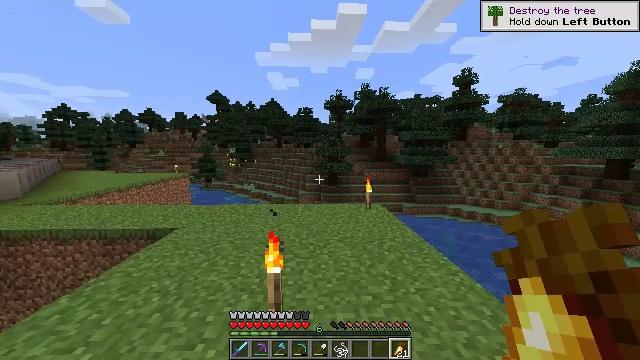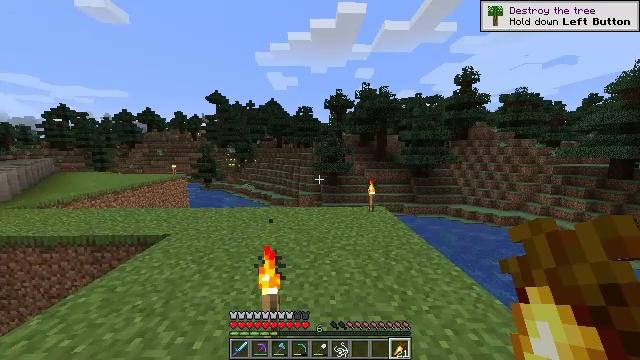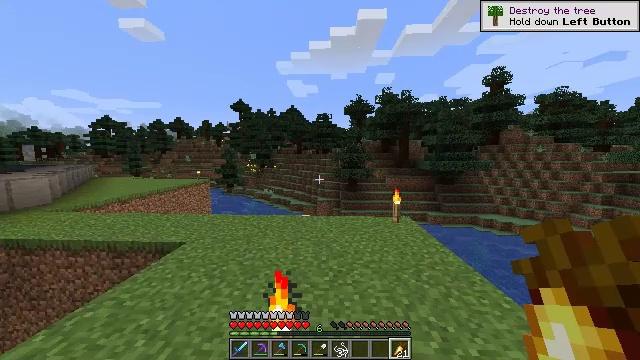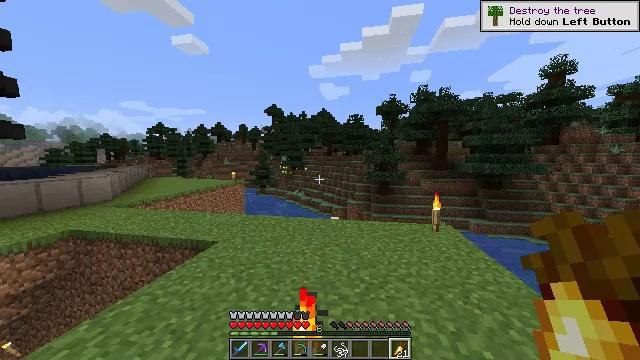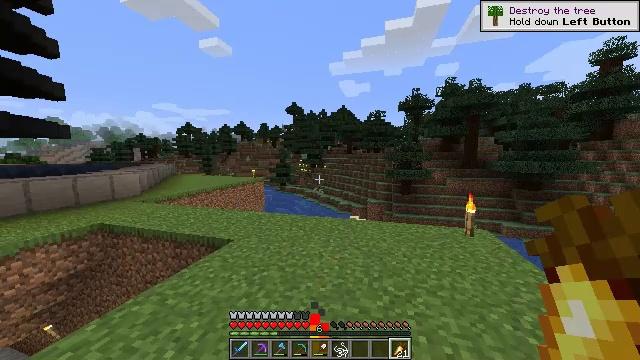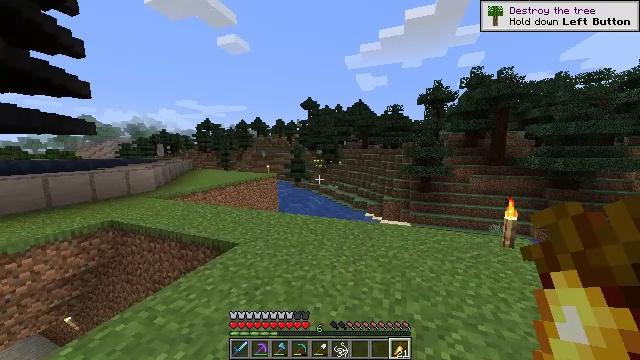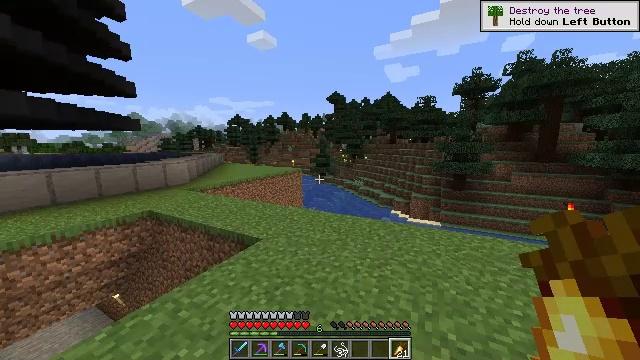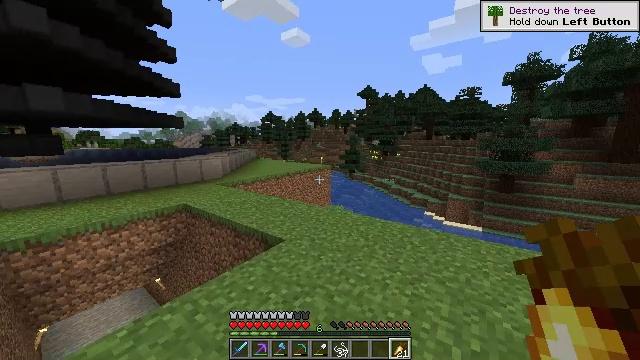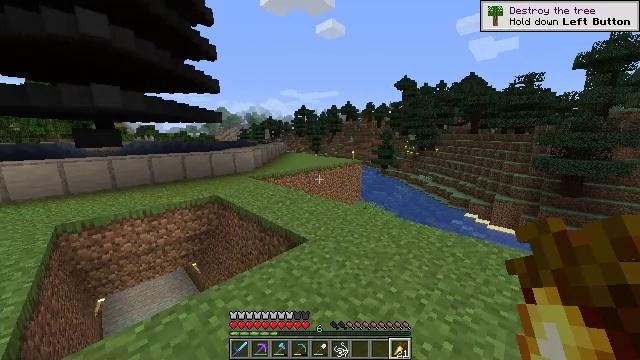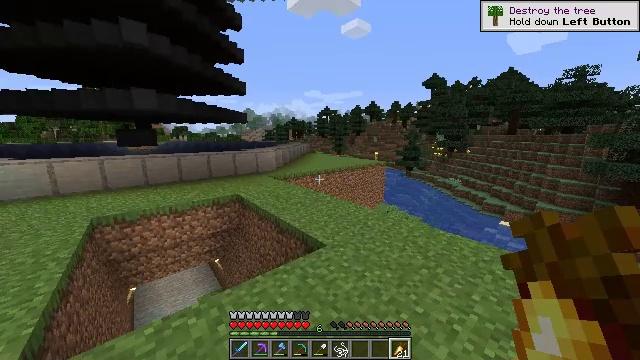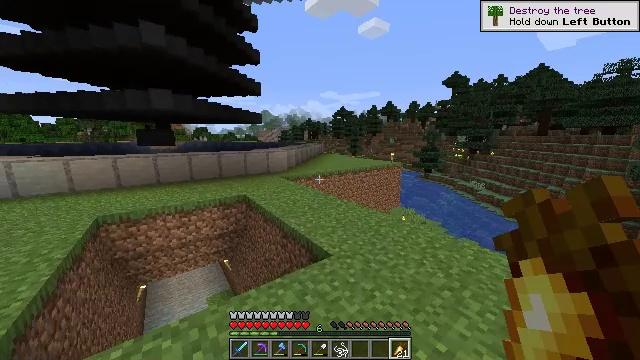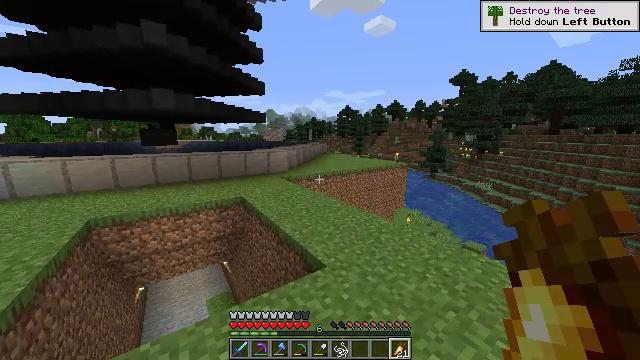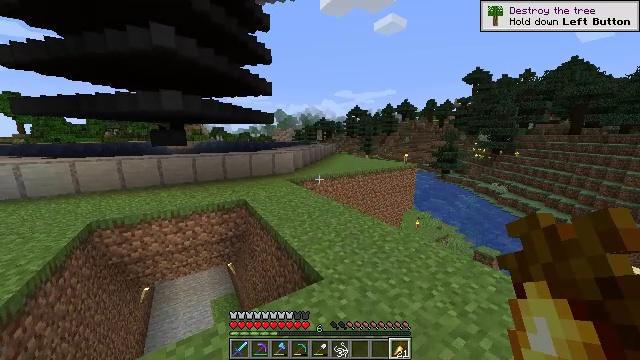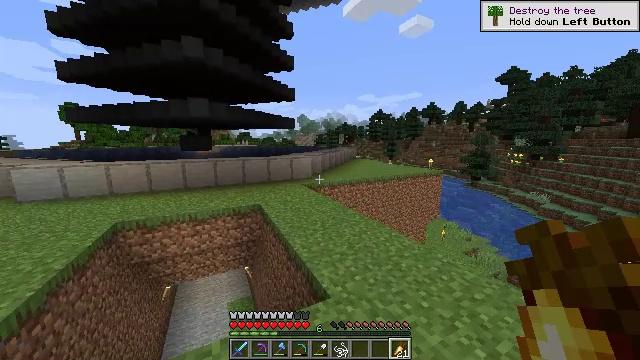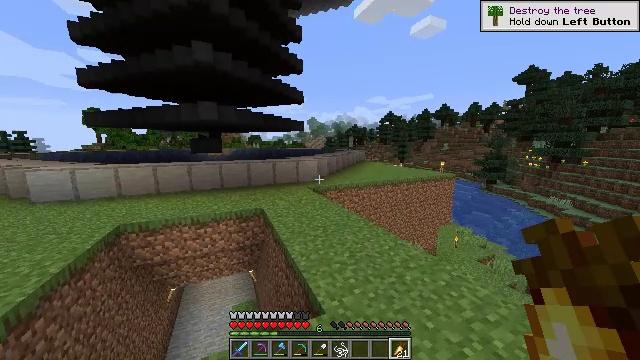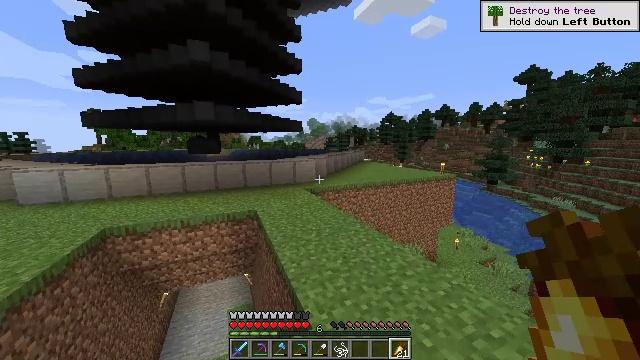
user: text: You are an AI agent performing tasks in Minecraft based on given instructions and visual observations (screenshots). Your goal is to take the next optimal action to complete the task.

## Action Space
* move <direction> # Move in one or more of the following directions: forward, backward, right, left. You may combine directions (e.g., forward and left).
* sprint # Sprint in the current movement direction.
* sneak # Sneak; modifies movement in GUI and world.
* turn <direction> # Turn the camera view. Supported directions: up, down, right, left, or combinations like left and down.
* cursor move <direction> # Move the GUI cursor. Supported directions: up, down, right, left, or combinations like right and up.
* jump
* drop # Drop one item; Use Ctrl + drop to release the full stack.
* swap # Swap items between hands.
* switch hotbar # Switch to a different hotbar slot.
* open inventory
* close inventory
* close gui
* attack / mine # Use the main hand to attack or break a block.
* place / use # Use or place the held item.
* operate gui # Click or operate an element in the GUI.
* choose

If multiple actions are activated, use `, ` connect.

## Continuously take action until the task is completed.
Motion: motion action
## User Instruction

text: Put stone in the furnace to get smooth stone.
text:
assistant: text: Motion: move forward
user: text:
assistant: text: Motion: move forward, turn left and up
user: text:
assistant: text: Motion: move forward, turn left
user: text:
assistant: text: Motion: move forward, turn left
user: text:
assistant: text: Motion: move forward, turn left
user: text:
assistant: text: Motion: move forward, turn left and down
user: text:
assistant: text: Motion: move forward, turn left
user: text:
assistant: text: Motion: move forward, turn left and down
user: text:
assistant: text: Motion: move forward, turn left
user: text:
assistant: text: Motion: move forward and move right, turn left
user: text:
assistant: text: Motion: move forward and move right, turn left
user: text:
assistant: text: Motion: move forward and move right, turn left
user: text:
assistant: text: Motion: move forward and move right, sprint, turn left and up
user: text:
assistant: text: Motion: move forward and move right, sprint, turn left
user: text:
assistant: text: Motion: move forward, sprint
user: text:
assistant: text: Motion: move forward, sprint
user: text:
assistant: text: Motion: move forward, sprint
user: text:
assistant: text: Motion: move forward
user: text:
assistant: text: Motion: move forward
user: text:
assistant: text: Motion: move forward
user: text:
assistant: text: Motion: move forward
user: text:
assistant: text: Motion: move forward
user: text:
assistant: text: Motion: move forward
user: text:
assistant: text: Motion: move forward
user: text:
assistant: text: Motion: move forward
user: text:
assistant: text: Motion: move forward
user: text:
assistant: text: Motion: move forward
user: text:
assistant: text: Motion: move forward
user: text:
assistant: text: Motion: move forward
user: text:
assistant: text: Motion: move forward